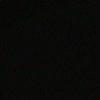
Label: space